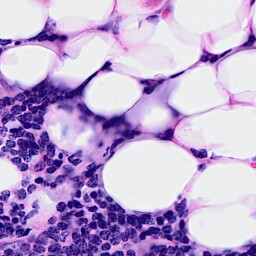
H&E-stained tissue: Breast